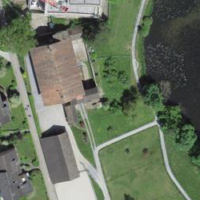
EUNIS habitat code: 55
Species observed at this site:
Lythrum salicaria
Gomphocerippus rufus
Euonymus europaeus
Parus major
Filipendula ulmaria